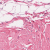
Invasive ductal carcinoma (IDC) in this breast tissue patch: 0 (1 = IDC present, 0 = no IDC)